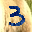
Label: 3